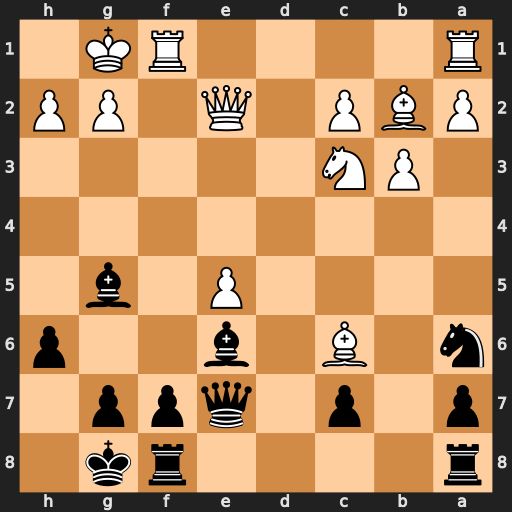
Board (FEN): r4rk1/p1p1qpp1/n1B1b2p/4P1b1/8/1PN5/PBP1Q1PP/R4RK1
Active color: b
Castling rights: -
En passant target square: -
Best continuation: Qc5+ Kh1 Qxc6